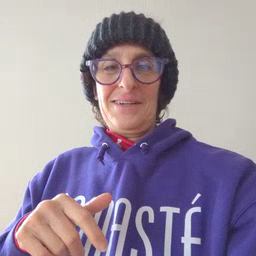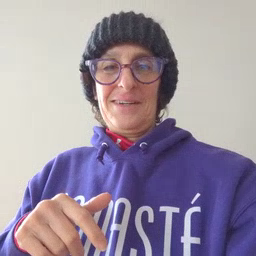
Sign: wake